Field crop: maize
Growth stage: 2
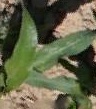
Species: maize